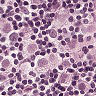
Metastatic tissue present: yes